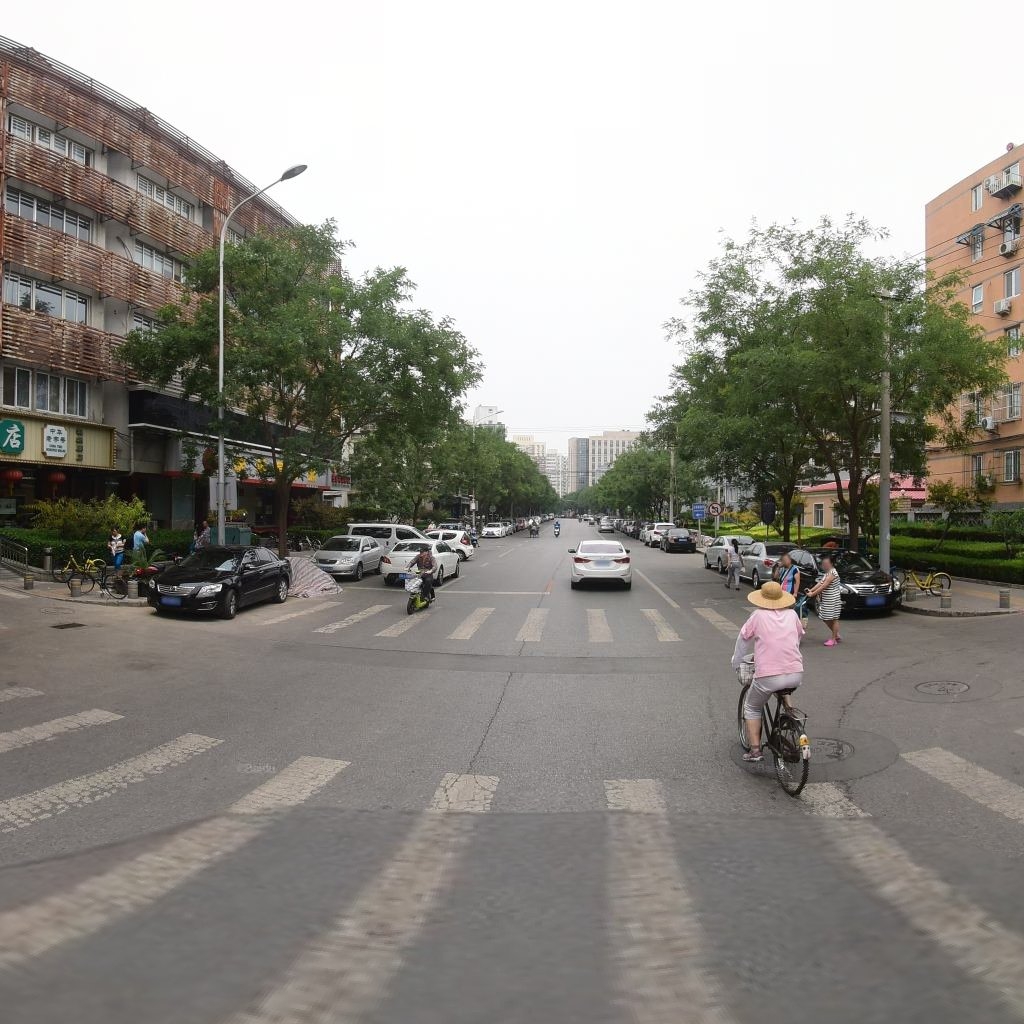
Region: Xicheng
Road damage annotations: longitudinal crack, transverse crack, manhole cover, longitudinal crack, manhole cover, manhole cover